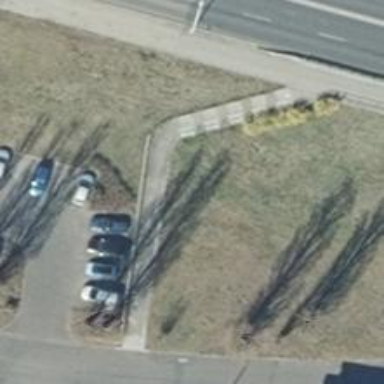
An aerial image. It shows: Footway with concrete surface.